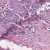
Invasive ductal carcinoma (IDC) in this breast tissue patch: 1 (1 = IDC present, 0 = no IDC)